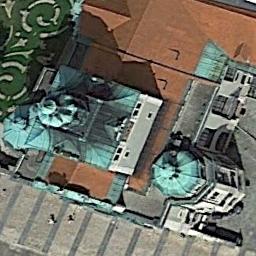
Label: church